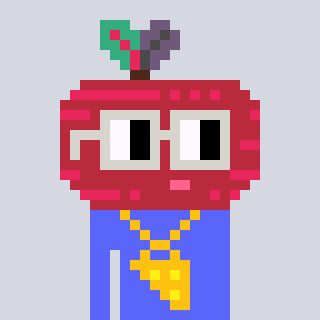
a pixel art character with square light gray glasses, a beet-shaped head and a purple-colored body on a cool background